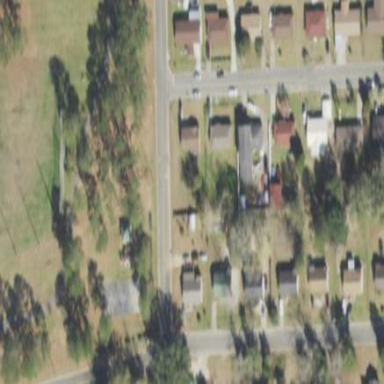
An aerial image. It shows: Residential area composed of single-family homes.